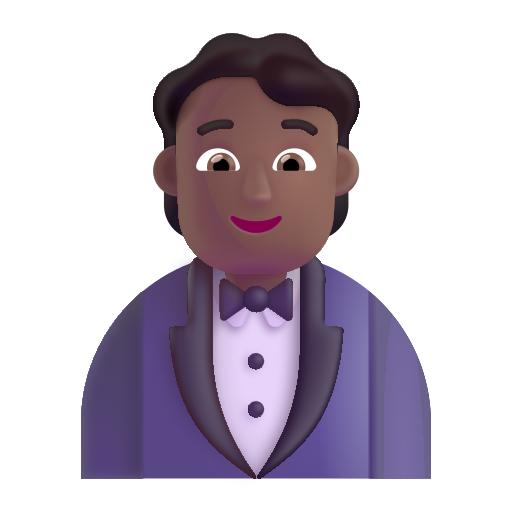
person in tuxedo color  dark